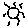
Label: sun